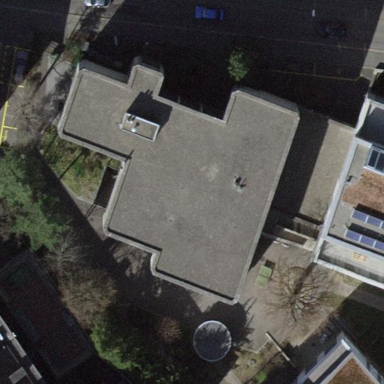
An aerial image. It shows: School building with flat roof.